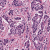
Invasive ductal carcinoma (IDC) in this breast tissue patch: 1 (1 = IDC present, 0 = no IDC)